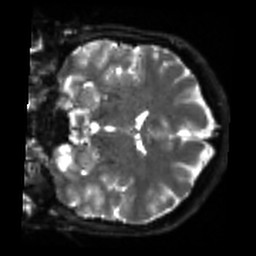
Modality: sbref
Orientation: coronal
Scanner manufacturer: siemens
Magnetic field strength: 3 T
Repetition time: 4 s
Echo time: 0.0594 s